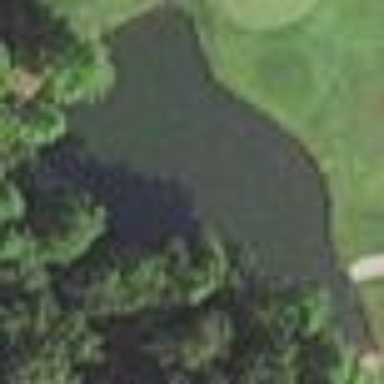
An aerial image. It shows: Water hazard on golf course. The hazard is natural water feature.